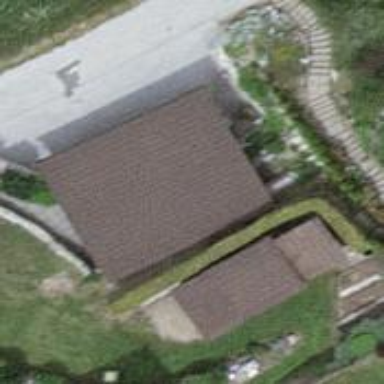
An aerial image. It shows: Garage.